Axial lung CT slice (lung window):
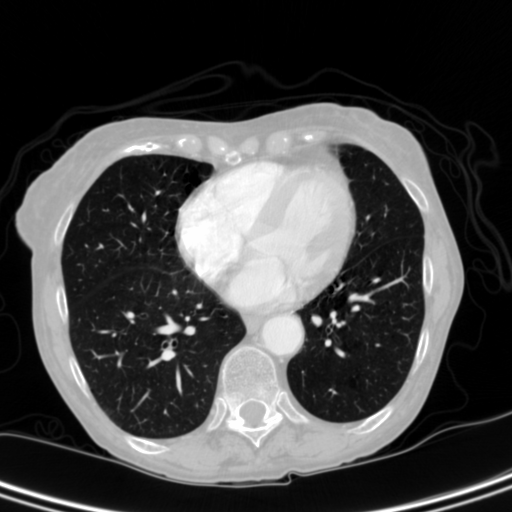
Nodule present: no